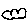
Label: cloud